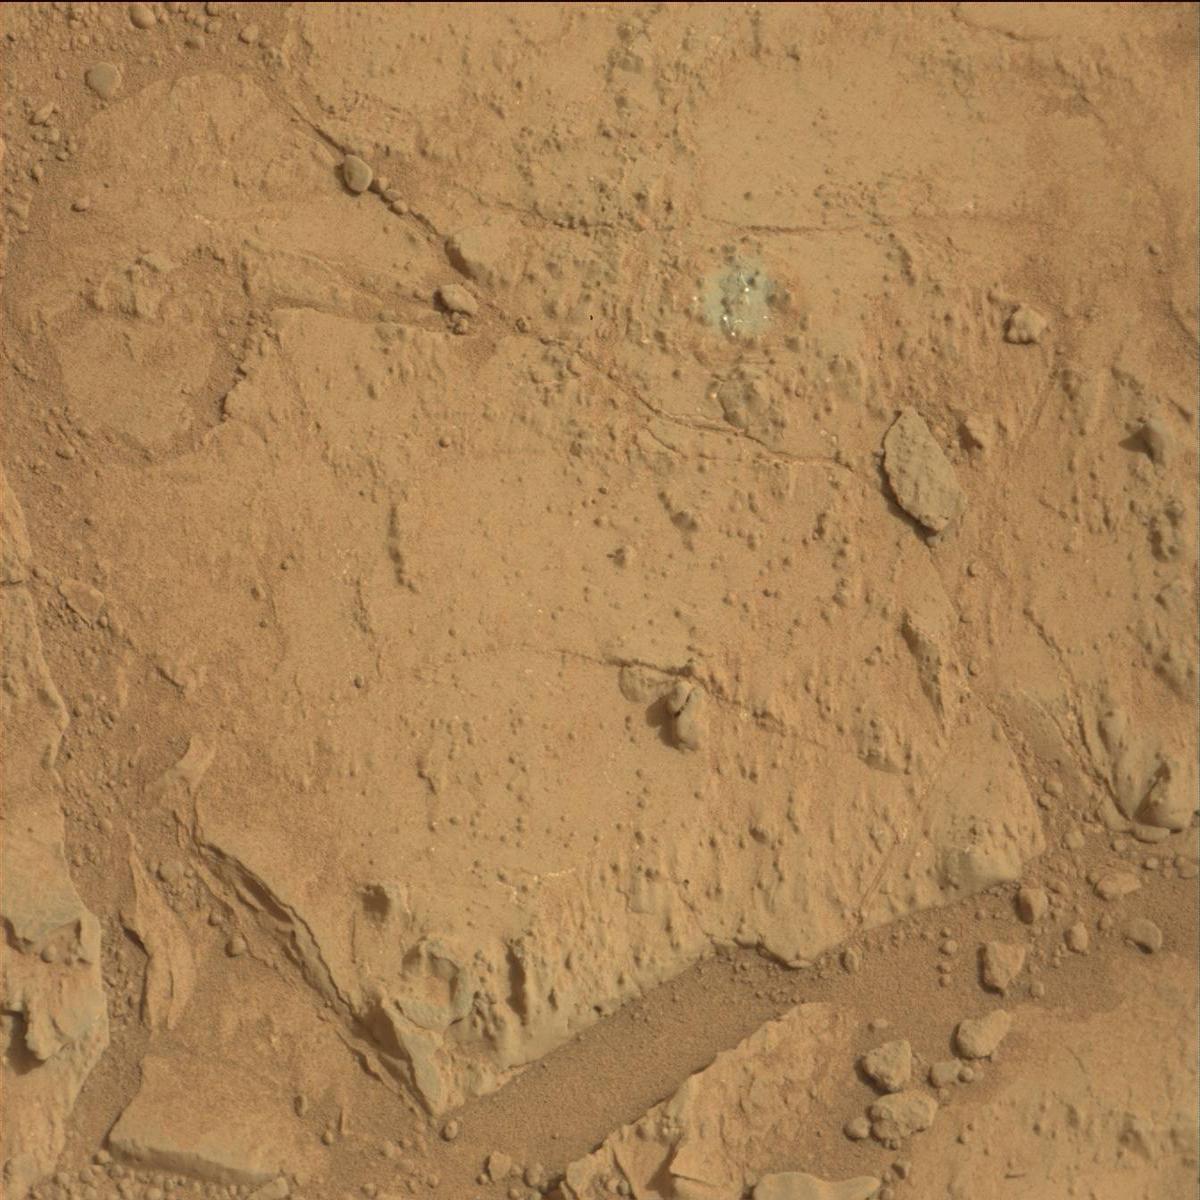
Terrain classes present: Bedrock, Rock, Sand / Soil